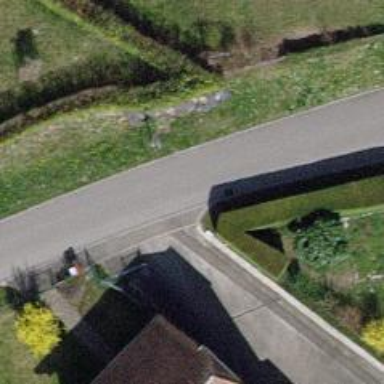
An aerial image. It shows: Hedge acting as barrier.